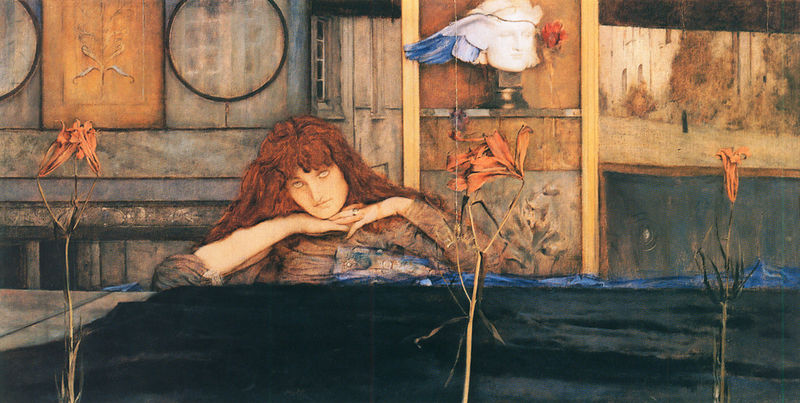
Titel: I lock myself upon myself
Künstler: Fernand Khnopff
Institution: München, Bayrische Staatsgemäldesammlungen
Schlagwörter: blau, blätter, flügel, gemälde, wasser, bäume, blume, blumen, braun, fenster, frau, haar, kleid, mund, nase, schwarz, straße, tisch, weiss, blick, blüten, haus, rot, wand, arme, augen, gesicht, trauer, bild, hände, spiegel, häuser, haare, pflanzen, locken, kreis, rund, kahl, büste, ring, wände, buch, denken, jugenstil, kreise, welk, rote haare, verwelkt, lilien, träumen, khnopff, waser, organge, geischt, kreiss, knpoff